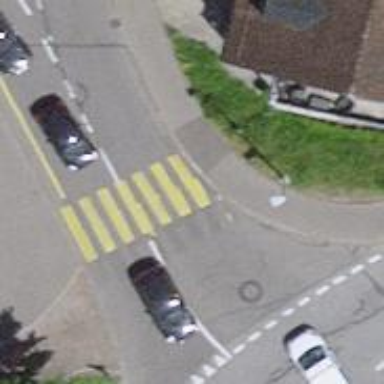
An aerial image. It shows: Uncontrolled zebra crossing on the road.